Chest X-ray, PA view. Patient: 30 years old, sex M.
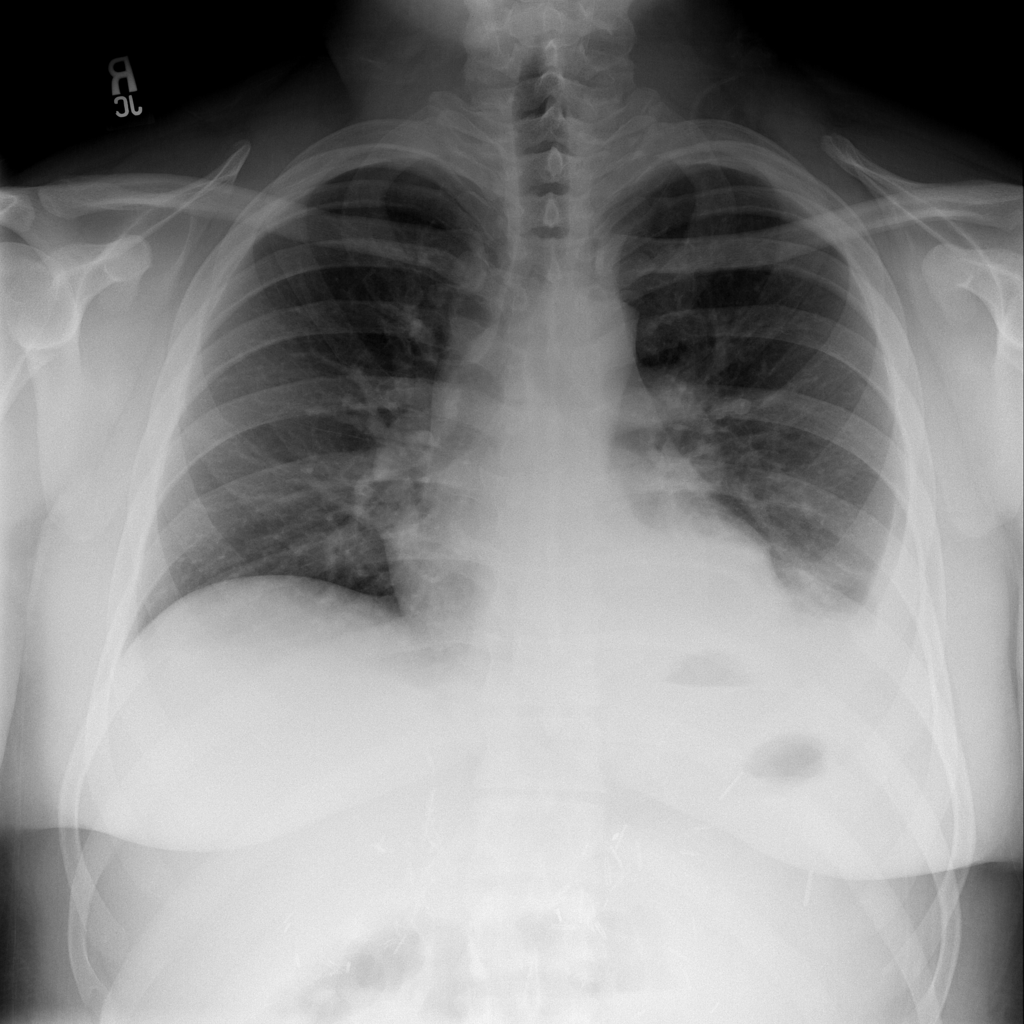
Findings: Effusion, Pneumonia